Question: I am plotting Unix Timestamps vs weights, and so my x axis range, as an example, is:
<PHONE> thru <PHONE>
Y axis is: 83 thru 86 or so...
There are 40 entries.
My plot range is basically set up to the min<->max of each, and the graph data shows up fine... but I can't get my Axes to show up at all...
Initially the high x axis numbers were causing a huge number of major tick to be allocated, thats solved, but no axes:

'''
-(void)configureAxis{
graph.plotAreaFrame.axisSet.borderLineStyle = [CPTLineStyle lineStyle];
// Line styles
CPTMutableLineStyle *axisLineStyle = [CPTMutableLineStyle lineStyle];
axisLineStyle.lineWidth = 3.0;
axisLineStyle.lineCap = kCGLineCapRound;
CPTMutableLineStyle *majorGridLineStyle = [CPTMutableLineStyle lineStyle];
majorGridLineStyle.lineWidth = 0.75;
majorGridLineStyle.lineColor = [CPTColor redColor];
CPTMutableLineStyle *minorGridLineStyle = [CPTMutableLineStyle lineStyle];
minorGridLineStyle.lineWidth = 0.25;
minorGridLineStyle.lineColor = [CPTColor blueColor];
// Text styles
CPTMutableTextStyle *axisTitleTextStyle = [CPTMutableTextStyle textStyle];
axisTitleTextStyle.fontName = @"Helvetica Bold";
axisTitleTextStyle.fontSize = 14.0;
// Axes
// Label x axis with a fixed interval policy
CPTXYAxisSet *axisSet = (CPTXYAxisSet *)graph.axisSet;
CPTXYAxis *x = axisSet.xAxis;
x.separateLayers = NO;
x.orthogonalCoordinateDecimal = CPTDecimalFromDouble(82.0f);
x.majorIntervalLength = CPTDecimalFromString(@"86400");
x.minorTicksPerInterval = 4;
x.tickDirection = CPTSignNone;
x.axisLineStyle = axisLineStyle;
x.majorTickLength = 12.0;
x.majorTickLineStyle = axisLineStyle;
x.majorGridLineStyle = majorGridLineStyle;
x.minorTickLength = 8.0;
x.minorGridLineStyle = minorGridLineStyle;
x.title = @"Date";
x.titleTextStyle = axisTitleTextStyle;
x.titleOffset = 25.0;
x.labelingPolicy = CPTAxisLabelingPolicyAutomatic;
// Label y axis with a fixed interval policy
CPTXYAxis *y = axisSet.yAxis;
y.separateLayers = NO;
y.orthogonalCoordinateDecimal = CPTDecimalFromDouble(<PHONE>.0f);
y.majorIntervalLength = CPTDecimalFromString(@"10");
y.minorTicksPerInterval = 4;
y.tickDirection = CPTSignNone;
y.axisLineStyle = axisLineStyle;
y.majorTickLength = 12.0;
y.majorTickLineStyle = axisLineStyle;
y.majorGridLineStyle = majorGridLineStyle;
y.minorTickLength = 8.0;
y.minorGridLineStyle = minorGridLineStyle;
y.title = @"Weight in kg";
y.titleTextStyle = axisTitleTextStyle;
y.titleOffset = 25.0;
y.labelingPolicy = CPTAxisLabelingPolicyAutomatic;
}
'''
Here is the current output with numberforplot:
'''
2013-10-26 11:13:04.509 app[2174:303] The size of the arays for x and y are: 41;41
2013-10-26 11:13:04.509 app[2174:303] XMIN: 1<PHONE> XMAX: <PHONE>
2013-10-26 11:13:04.509 app[2174:303] YMIN: 83.225 YMAX: 85.701
2013-10-26 11:13:04.509 app[2174:303] Data dictionary: {
identifier = WEIGHT;
"max_x" = "<PHONE>";
"max_y" = "85.701";
"min_x" = "1<PHONE>";
"min_y" = "83.225";
"x_values" = (
"1<PHONE>",
"1<PHONE>",
"1<PHONE>",
"1<PHONE>",
"1<PHONE>",
"1<PHONE>",
"1<PHONE>",
"1<PHONE>",
"1<PHONE>",
"1<PHONE>",
"1<PHONE>",
"111764.11",
"1<PHONE>",
"1<PHONE>",
"1<PHONE>",
"<PHONE>",
"1<PHONE>",
"111821.3",
"1<PHONE>",
"1<PHONE>",
"1<PHONE>",
"1<PHONE>",
"1<PHONE>",
"1<PHONE>",
"1<PHONE>",
"1<PHONE>",
"1<PHONE>",
"1<PHONE>",
"112061.785",
"1<PHONE>",
"1<PHONE>",
"1<PHONE>",
"1<PHONE>",
"1<PHONE>",
"1<PHONE>",
"1<PHONE>",
"1<PHONE>",
"1<PHONE>",
"1<PHONE>",
"1<PHONE>",
"<PHONE>"
);
"y_values" = (
"83.823",
"84.286",
"83.807",
"84.387",
"83.256",
"84.799",
"85.005",
"85.399",
"85.414",
"85.595",
"85.701",
"85.493",
"84.427",
"83.989",
"84.462",
"85.134",
"83.797",
"83.454",
"83.87",
"83.526",
"83.512",
"83.969",
"84.02",
"84.009",
"85.13",
"84.662",
"83.869",
"84.5",
"83.94",
"83.225",
"84.352",
"84.332",
"83.617",
"83.776",
"84.582",
"83.869",
"83.712",
"84.144",
"84.048",
"84.035",
"84.06"
);
}
2013-10-26 11:13:04.511 app[2174:303] Adding plot to graph system
2013-10-26 11:13:04.511 app[2174:303] Added... 1
2013-10-26 11:13:04.512 app[2174:303] Number of entries... 41
2013-10-26 11:13:04.512 app[2174:303] Number of entries... 41
2013-10-26 11:13:04.512 app[2174:303] 0,1<PHONE>
2013-10-26 11:13:04.513 app[2174:303] 1,1<PHONE>
2013-10-26 11:13:04.513 app[2174:303] 2,1<PHONE>
2013-10-26 11:13:04.513 app[2174:303] 3,1<PHONE>
2013-10-26 11:13:04.513 app[2174:303] 4,1<PHONE>
2013-10-26 11:13:04.513 app[2174:303] 5,1<PHONE>
2013-10-26 11:13:04.514 app[2174:303] 6,1<PHONE>
2013-10-26 11:13:04.514 app[2174:303] 7,1<PHONE>
2013-10-26 11:13:04.514 app[2174:303] 8,1<PHONE>
2013-10-26 11:13:04.514 app[2174:303] 9,1<PHONE>
2013-10-26 11:13:04.515 app[2174:303] 10,1<PHONE>
2013-10-26 11:13:04.515 app[2174:303] 11,111764.11
2013-10-26 11:13:04.515 app[2174:303] 12,1<PHONE>
2013-10-26 11:13:04.515 app[2174:303] 13,1<PHONE>
2013-10-26 11:13:04.515 app[2174:303] 14,1<PHONE>
2013-10-26 11:13:04.516 app[2174:303] 15,<PHONE>
2013-10-26 11:13:04.516 app[2174:303] 16,1<PHONE>
2013-10-26 11:13:04.516 app[2174:303] 17,111821.3
2013-10-26 11:13:04.516 app[2174:303] 18,1<PHONE>
2013-10-26 11:13:04.516 app[2174:303] 19,1<PHONE>
2013-10-26 11:13:04.517 app[2174:303] 20,1<PHONE>
2013-10-26 11:13:04.517 app[2174:303] 21,1<PHONE>
2013-10-26 11:13:04.517 app[2174:303] 22,1<PHONE>
2013-10-26 11:13:04.517 app[2174:303] 23,1<PHONE>
2013-10-26 11:13:04.517 app[2174:303] 24,1<PHONE>
2013-10-26 11:13:04.518 app[2174:303] 25,1<PHONE>
2013-10-26 11:13:04.518 app[2174:303] 26,1<PHONE>
2013-10-26 11:13:04.518 app[2174:303] 27,1<PHONE>
2013-10-26 11:13:04.518 app[2174:303] 28,112061.785
2013-10-26 11:13:04.518 app[2174:303] 29,1<PHONE>
2013-10-26 11:13:04.518 app[2174:303] 30,1<PHONE>
2013-10-26 11:13:04.519 app[2174:303] 31,1<PHONE>
2013-10-26 11:13:04.519 app[2174:303] 32,1<PHONE>
2013-10-26 11:13:04.519 app[2174:303] 33,1<PHONE>
2013-10-26 11:13:04.519 app[2174:303] 34,1<PHONE>
2013-10-26 11:13:04.519 app[2174:303] 35,1<PHONE>
2013-10-26 11:13:04.520 app[2174:303] 36,1<PHONE>
2013-10-26 11:13:04.520 app[2174:303] 37,1<PHONE>
2013-10-26 11:13:04.520 app[2174:303] 38,1<PHONE>
2013-10-26 11:13:04.520 app[2174:303] 39,1<PHONE>
2013-10-26 11:13:04.520 app[2174:303] 40,<PHONE>
2013-10-26 11:13:04.521 app[2174:303] Number of entries... 41
2013-10-26 11:13:04.521 app[2174:303] 0,83.823
2013-10-26 11:13:04.521 app[2174:303] 1,84.286
2013-10-26 11:13:04.522 app[2174:303] 2,83.807
2013-10-26 11:13:04.522 app[2174:303] 3,84.387
2013-10-26 11:13:04.522 app[2174:303] 4,83.256
2013-10-26 11:13:04.522 app[2174:303] 5,84.799
2013-10-26 11:13:04.522 app[2174:303] 6,85.005
2013-10-26 11:13:04.523 app[2174:303] 7,85.399
2013-10-26 11:13:04.523 app[2174:303] 8,85.414
2013-10-26 11:13:04.523 app[2174:303] 9,85.595
2013-10-26 11:13:04.523 app[2174:303] 10,85.701
2013-10-26 11:13:04.523 app[2174:303] 11,85.493
2013-10-26 11:13:04.524 app[2174:303] 12,84.427
2013-10-26 11:13:04.524 app[2174:303] 13,83.989
2013-10-26 11:13:04.524 app[2174:303] 14,84.462
2013-10-26 11:13:04.524 app[2174:303] 15,85.134
2013-10-26 11:13:04.524 app[2174:303] 16,83.797
2013-10-26 11:13:04.525 app[2174:303] 17,83.454
2013-10-26 11:13:04.525 app[2174:303] 18,83.87
2013-10-26 11:13:04.525 app[2174:303] 19,83.526
2013-10-26 11:13:04.525 app[2174:303] 20,83.512
2013-10-26 11:13:04.526 app[2174:303] 21,83.969
2013-10-26 11:13:04.526 app[2174:303] 22,84.02
2013-10-26 11:13:04.526 app[2174:303] 23,84.009
2013-10-26 11:13:04.526 app[2174:303] 24,85.13
2013-10-26 11:13:04.526 app[2174:303] 25,84.662
2013-10-26 11:13:04.526 app[2174:303] 26,83.869
2013-10-26 11:13:04.527 app[2174:303] 27,84.5
2013-10-26 11:13:04.527 app[2174:303] 28,83.94
2013-10-26 11:13:04.527 app[2174:303] 29,83.225
2013-10-26 11:13:04.527 app[2174:303] 30,84.352
2013-10-26 11:13:04.528 app[2174:303] 31,84.332
2013-10-26 11:13:04.528 app[2174:303] 32,83.617
2013-10-26 11:13:04.528 app[2174:303] 33,83.776
2013-10-26 11:13:04.528 app[2174:303] 34,84.582
2013-10-26 11:13:04.528 app[2174:303] 35,83.869
2013-10-26 11:13:04.529 app[2174:303] 36,83.712
2013-10-26 11:13:04.529 app[2174:303] 37,84.144
2013-10-26 11:13:04.529 app[2174:303] 38,84.048
2013-10-26 11:13:04.529 app[2174:303] 39,84.035
2013-10-26 11:13:04.529 app[2174:303] 40,84.06
2013-10-26 11:13:04.530 app[2174:303] Number of entries... 41
'''
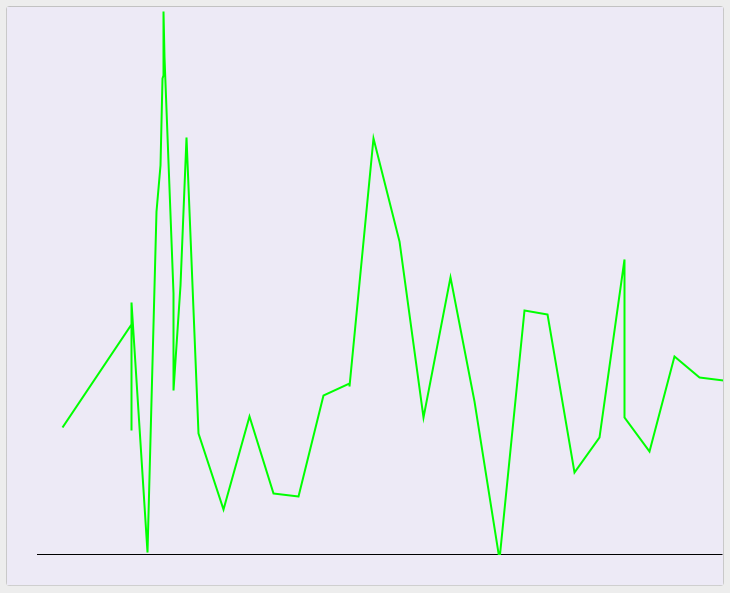
Answer: This is at least part of the problem: 'CPTDecimalFromDouble(<PHONE>.0f);'
That number is too big to be represented exactly by a float value (forced by the "f" suffix). Unix time is an integer, so try something like this:
'''
y.orthogonalCoordinateDecimal = CPTDecimalFromLong(<PHONE>);
'''
---
Edit based on new information in the question:
Your axis locations are outside the range of the data. For example, the x-axis crosses the y-axis at y=82.0, but the plot range starts at 83.225.
'''
x.orthogonalCoordinateDecimal = CPTDecimalFromDouble(y_min);
y.orthogonalCoordinateDecimal = CPTDecimalFromDouble(x_min);
'''
If you always want to pin the axes to a certain spot in the plot area (e.g., one of the edges or the middle), regardless of the range of visible data, you can use axis constraints instead of the orthogonal coordinate.
'''
x.axisConstraints = [CPTConstraints constraintWithLowerOffset:0.0];
y.axisConstraints = [CPTConstraints constraintWithLowerOffset:0.0];
'''